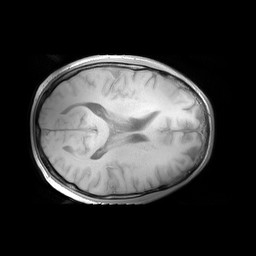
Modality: T1w
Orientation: axial
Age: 65
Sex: male
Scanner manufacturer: philips
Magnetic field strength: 3 T
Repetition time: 0.2906 s
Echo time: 0.002303 s